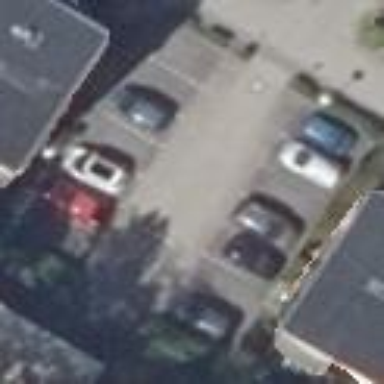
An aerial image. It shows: Paved parking area.